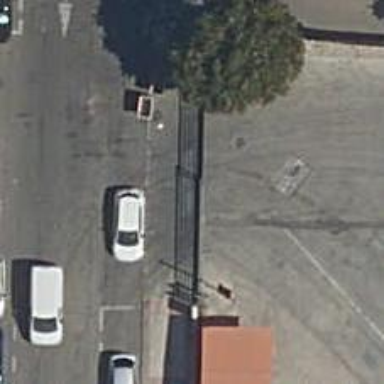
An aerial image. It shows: Gate.